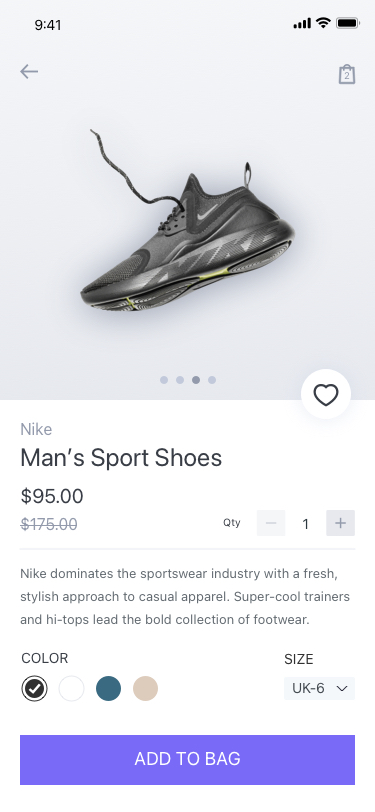
Text in this UI design:
UK-6
SIZE
COLOR
Nike dominates the sportswear industry with a fresh, stylish approach to casual apparel. Super-cool trainers and hi-tops lead the bold collection of footwear.
Man’s Sport Shoes
Nike
$95.00
$175.00